Field crop: maize
Growth stage: 2
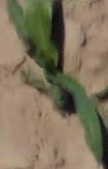
Species: maize